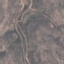
Land use / land cover class: HerbaceousVegetation